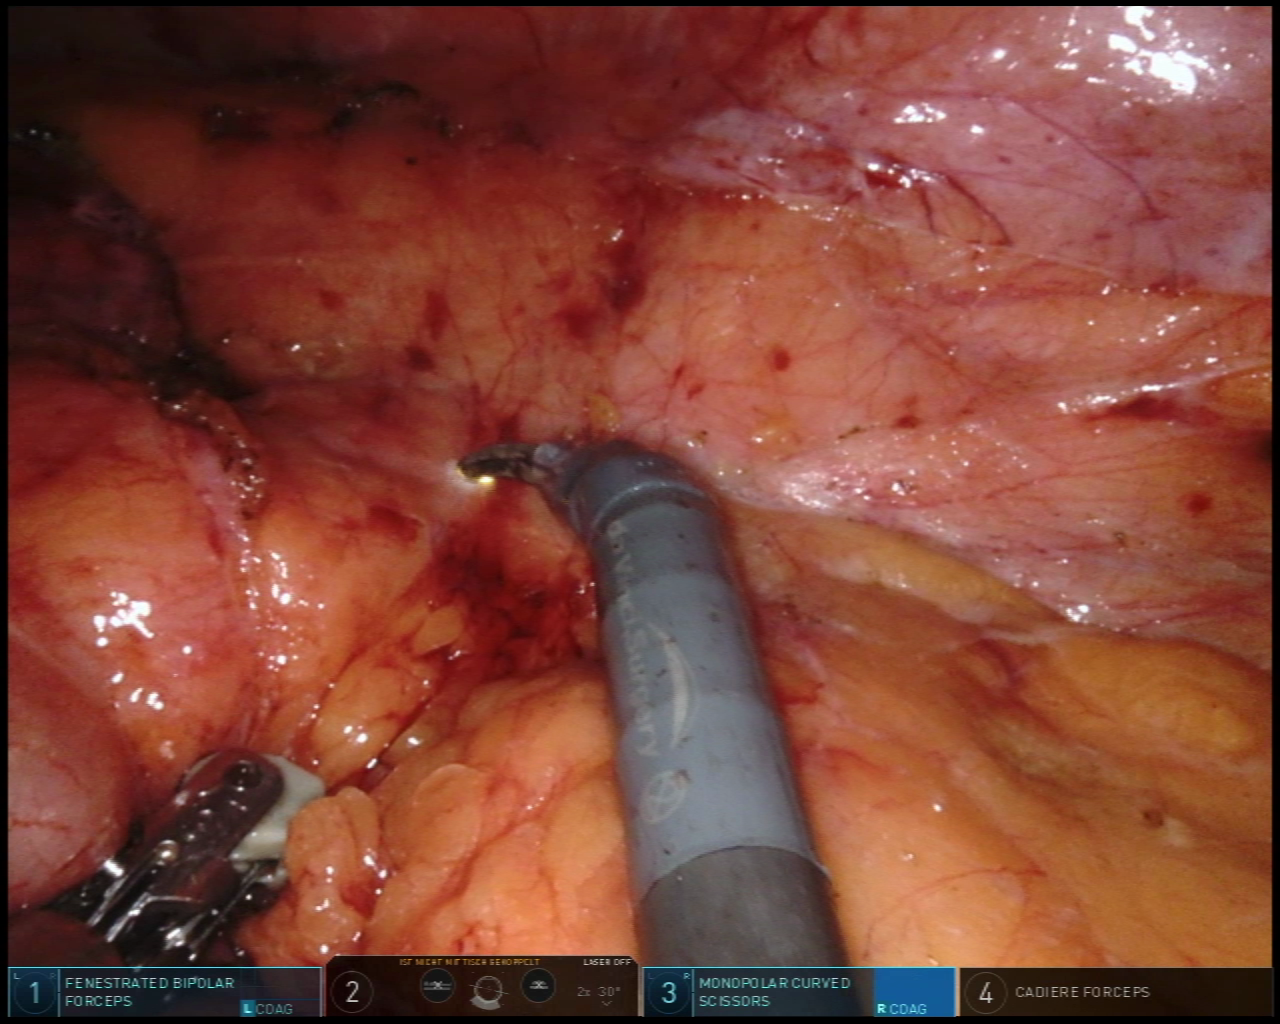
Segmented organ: abdominal_wall
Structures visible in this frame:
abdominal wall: yes
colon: yes
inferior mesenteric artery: no
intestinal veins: no
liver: no
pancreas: no
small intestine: no
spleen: no
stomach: no
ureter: no
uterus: no
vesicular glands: no